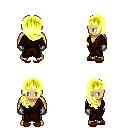
a pixel art fantasy rpg character, male body template, human, tanned skin, brown robe, teal pants, gold right-swept hairstyle, metal gloves, brown slippers, four views (front, back, left, right), 2x2 character sprite sheet, small pixel art, hard edges, no anti-aliasing